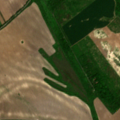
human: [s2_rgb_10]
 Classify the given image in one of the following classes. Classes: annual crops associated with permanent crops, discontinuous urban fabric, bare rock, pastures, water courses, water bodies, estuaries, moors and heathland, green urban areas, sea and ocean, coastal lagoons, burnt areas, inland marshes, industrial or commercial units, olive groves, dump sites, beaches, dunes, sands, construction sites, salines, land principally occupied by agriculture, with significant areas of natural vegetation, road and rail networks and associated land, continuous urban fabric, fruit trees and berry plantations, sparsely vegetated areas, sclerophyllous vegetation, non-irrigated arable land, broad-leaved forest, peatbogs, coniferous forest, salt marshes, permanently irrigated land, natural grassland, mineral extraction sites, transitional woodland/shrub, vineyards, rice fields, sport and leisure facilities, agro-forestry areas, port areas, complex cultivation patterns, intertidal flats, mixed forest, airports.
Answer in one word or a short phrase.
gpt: non-irrigated arable land, pastures, transitional woodland/shrub